Interaction volume radius: 5 \u00c5
Interaction volume height: 10 \u00c5
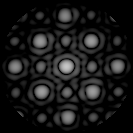
Disorder parameter: 0.07124